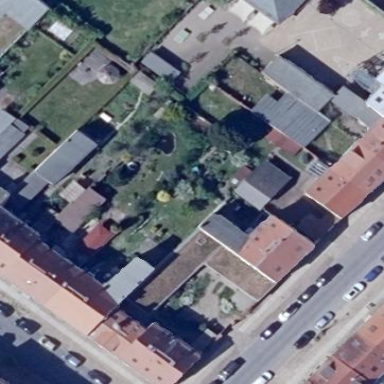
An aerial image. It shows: Garden that is leisure land.